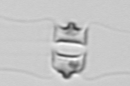
Label: Chaetoceros_didymus